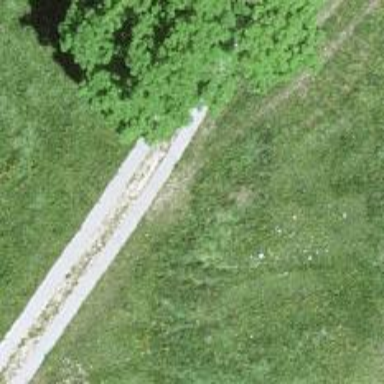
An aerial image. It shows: Path.